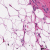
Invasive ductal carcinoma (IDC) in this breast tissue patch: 0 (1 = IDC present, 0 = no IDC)